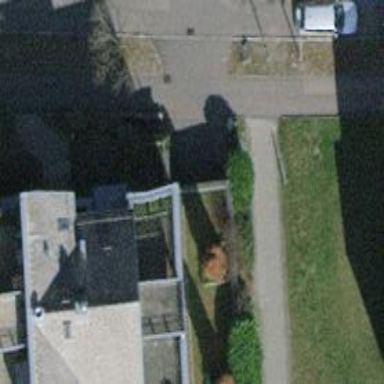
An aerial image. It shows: Parking entrance.